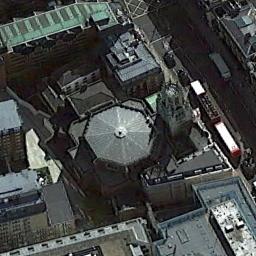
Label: church